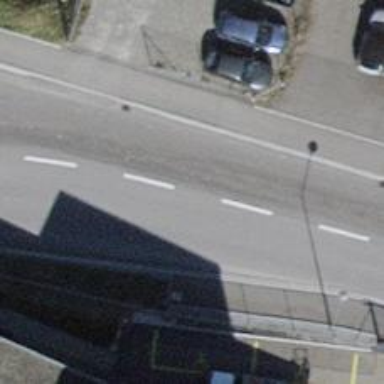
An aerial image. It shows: Asphalt sidewalk.